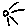
Label: sun